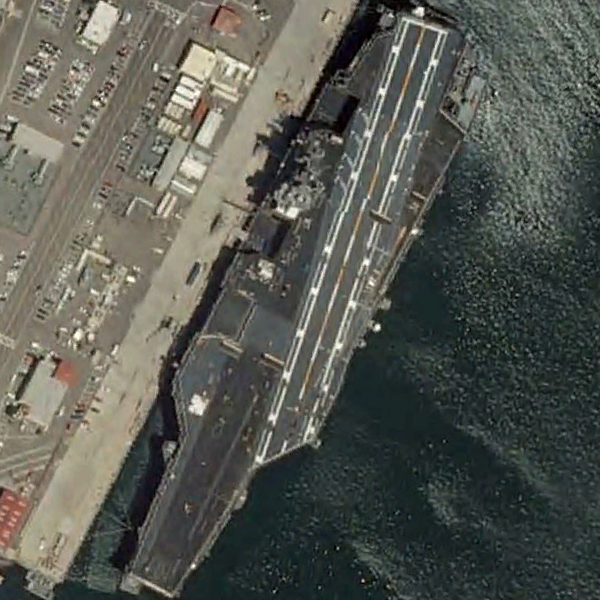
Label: aircraft_carrier